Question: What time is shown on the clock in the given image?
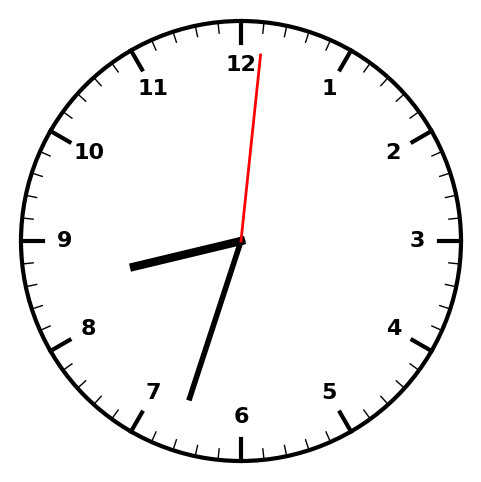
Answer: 08:33:01